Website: walmart
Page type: billing-address
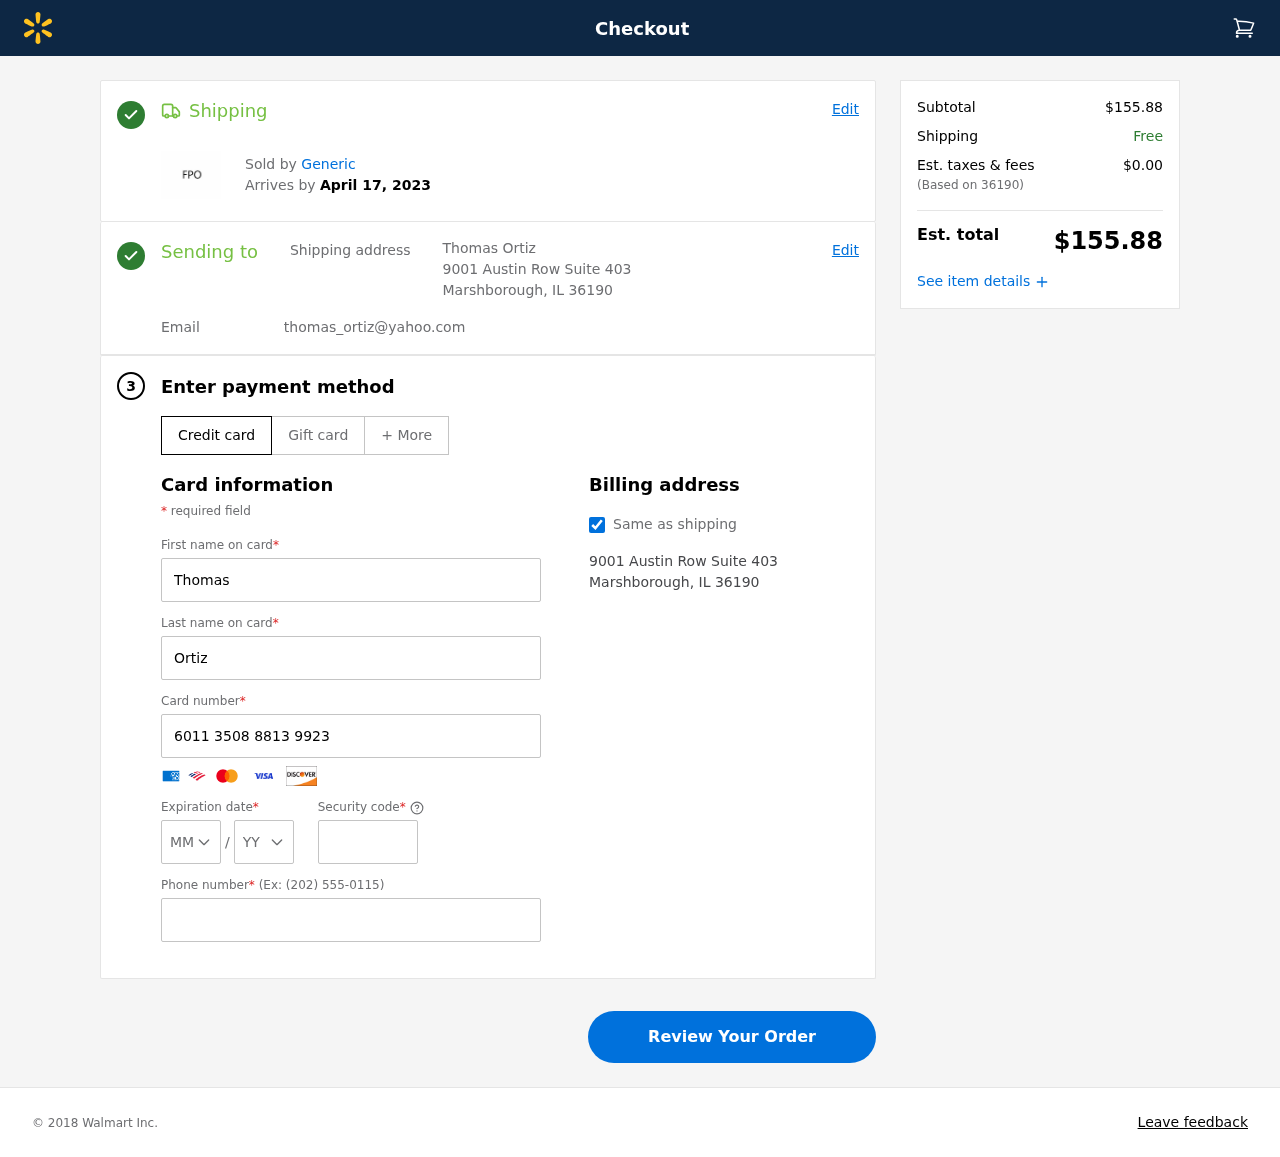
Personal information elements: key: PII_CARD_CVV
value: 813
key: PII_CARD_EXPIRY_MONTH
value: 11
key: PII_CARD_EXPIRY_YEAR
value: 30
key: PII_CARD_NUMBER
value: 6011 3508 8813 9923
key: PII_CITY_STATE_ZIP
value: Marshborough, IL 36190
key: PII_EMAIL
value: thomas_ortiz@yahoo.com
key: PII_FIRSTNAME
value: Thomas
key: PII_FULLNAME
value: Thomas Ortiz
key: PII_LASTNAME
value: Ortiz
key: PII_PHONE
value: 6188963780
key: PII_POSTCODE
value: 36190
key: PII_STREET
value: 9001 Austin Row Suite 403
Product elements: key: PRODUCT1_BRAND
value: Generic
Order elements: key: ORDER_DELIVERY_DATE
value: April 17, 2023
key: ORDER_SUBTOTAL
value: $155.88
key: ORDER_TAX
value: $0.00
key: ORDER_TOTAL
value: $155.88